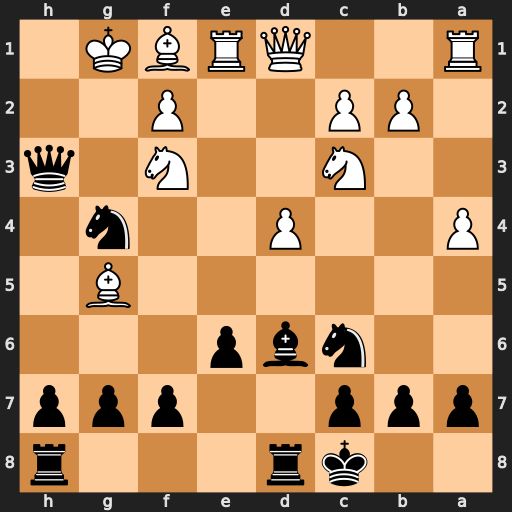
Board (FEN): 2kr3r/ppp2ppp/2nbp3/6B1/P2P2n1/2N2N1q/1PP2P2/R2QRBK1
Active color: b
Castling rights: -
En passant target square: -
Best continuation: Bh2+ Kh1 Nxf2#